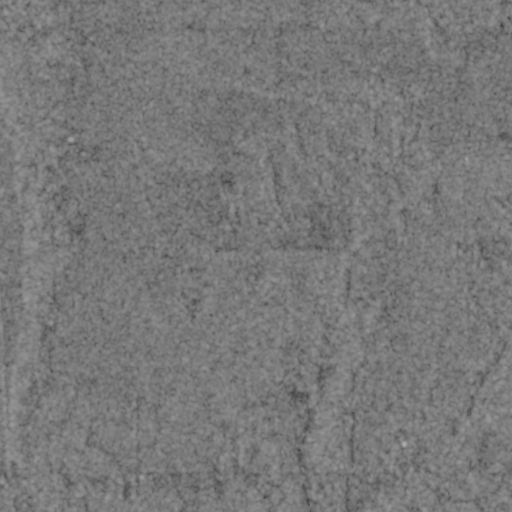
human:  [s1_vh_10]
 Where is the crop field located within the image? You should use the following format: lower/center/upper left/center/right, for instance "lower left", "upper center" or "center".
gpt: The crop field is located in the center right of the image.
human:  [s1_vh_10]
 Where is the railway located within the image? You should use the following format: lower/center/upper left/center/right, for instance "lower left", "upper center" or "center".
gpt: The railway is located in the left of the image.
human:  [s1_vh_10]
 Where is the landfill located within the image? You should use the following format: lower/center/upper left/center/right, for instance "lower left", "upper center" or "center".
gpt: There is no landfill in the image.

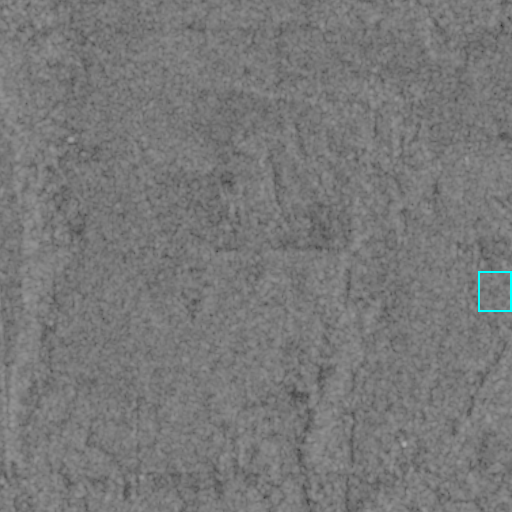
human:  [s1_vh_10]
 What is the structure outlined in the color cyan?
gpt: The structure outlined in cyan is a crop field.
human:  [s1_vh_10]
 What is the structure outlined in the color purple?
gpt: There is no purple outline.